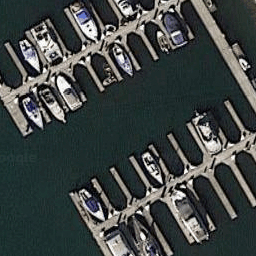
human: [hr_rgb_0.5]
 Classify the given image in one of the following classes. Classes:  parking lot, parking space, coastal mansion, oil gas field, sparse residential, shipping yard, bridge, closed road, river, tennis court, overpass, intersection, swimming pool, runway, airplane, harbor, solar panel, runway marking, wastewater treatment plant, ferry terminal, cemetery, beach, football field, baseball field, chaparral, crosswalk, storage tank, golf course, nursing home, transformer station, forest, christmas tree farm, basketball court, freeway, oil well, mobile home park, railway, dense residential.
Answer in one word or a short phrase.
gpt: harbor